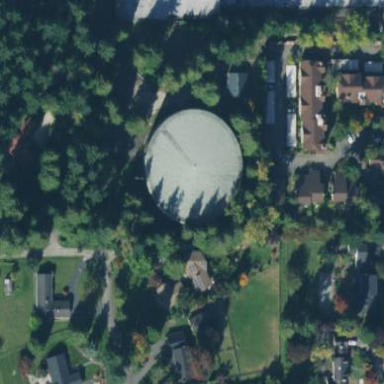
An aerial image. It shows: Building with water storage tank inside.